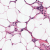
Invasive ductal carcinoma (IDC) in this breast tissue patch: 0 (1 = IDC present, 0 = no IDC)